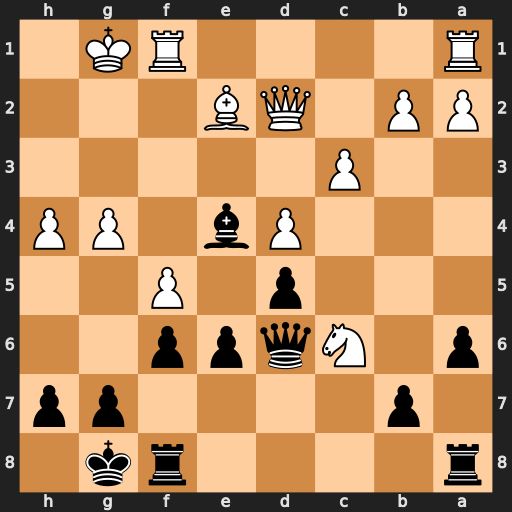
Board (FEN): r4rk1/1p4pp/p1Nqpp2/3p1P2/3Pb1PP/2P5/PP1QB3/R4RK1
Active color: b
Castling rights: -
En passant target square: -
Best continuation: Qg3#